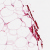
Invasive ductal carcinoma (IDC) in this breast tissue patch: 0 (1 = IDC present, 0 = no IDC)